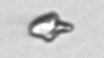
Label: detritus_transparent